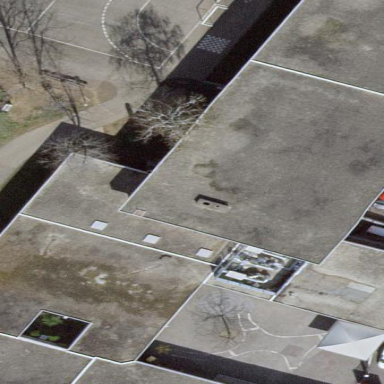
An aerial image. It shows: School building.